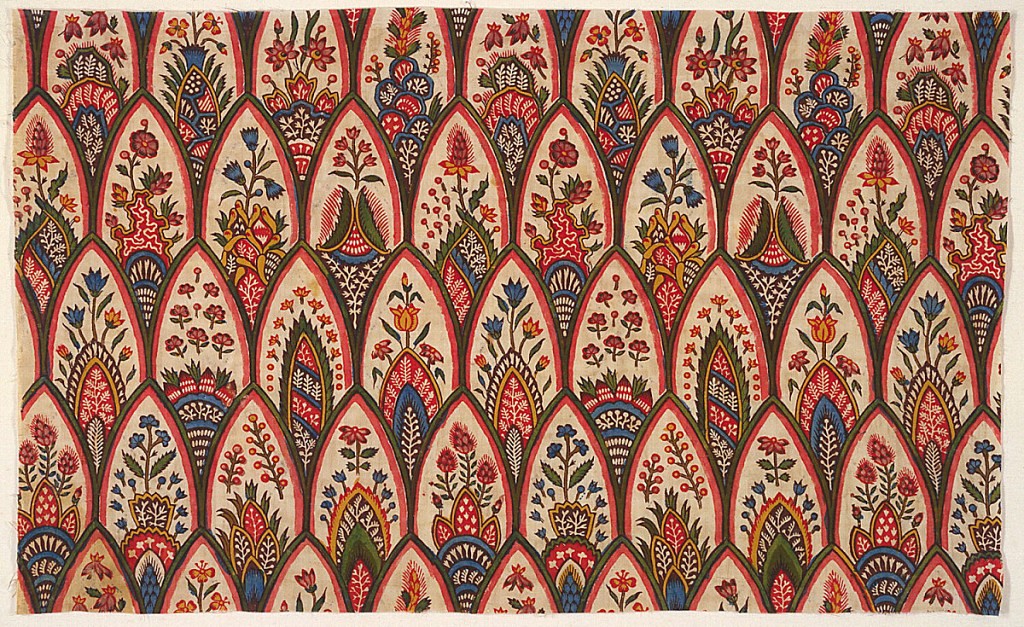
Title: Textile
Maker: Oberkampf & Cie., Jouy-en-Josas, France, 1759–1815
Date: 1790s
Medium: cotton Technique: madder colors block printed; other colors added by brush; plain weave foundation
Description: Polychrome print in black, purple, blue, green, yellow and reds on an off-white ground. Overlapping pointed arch forms contain a variety of floral and plant patterns.